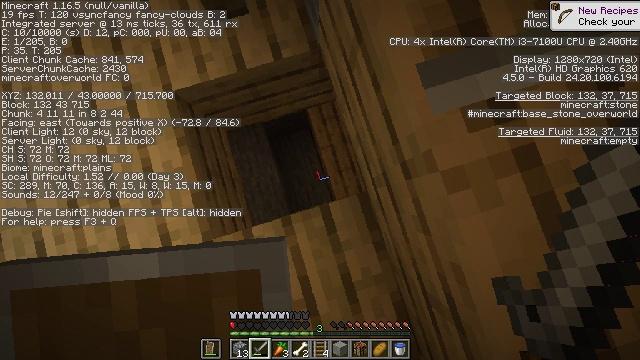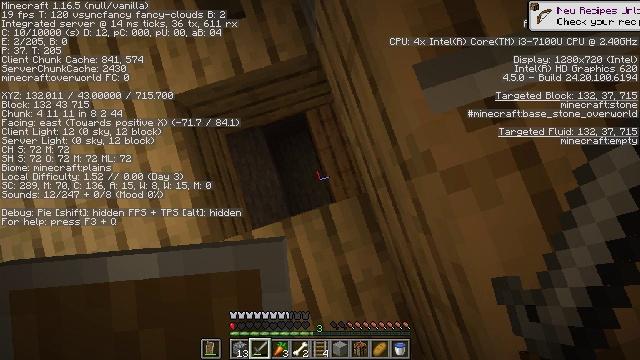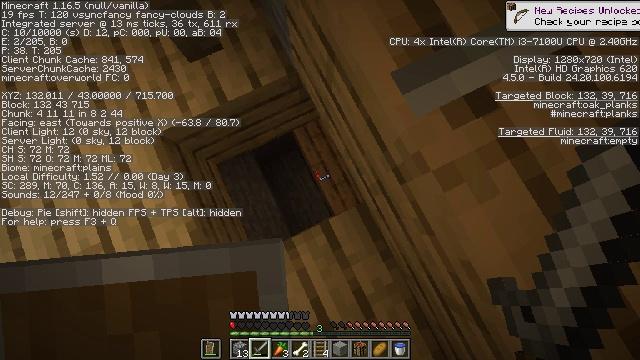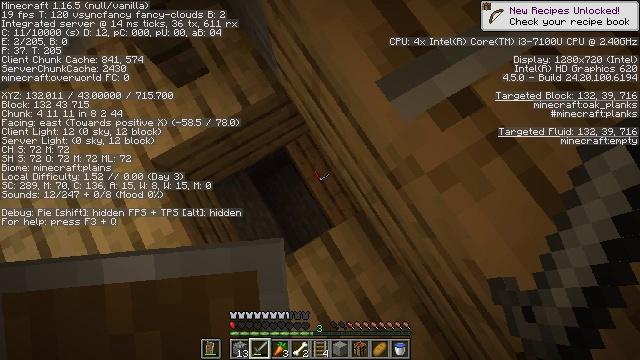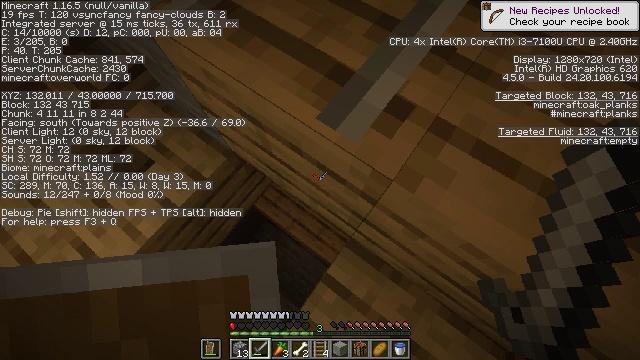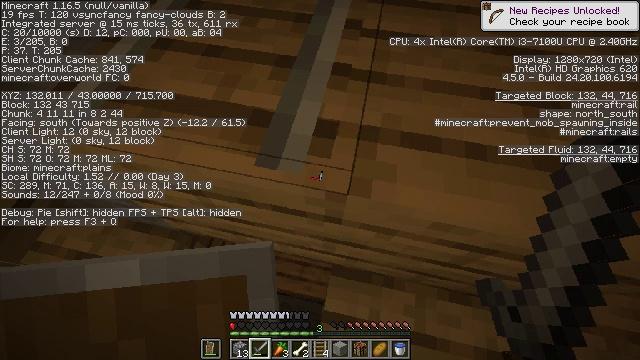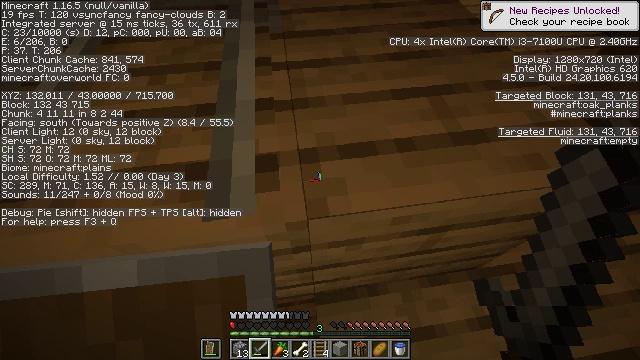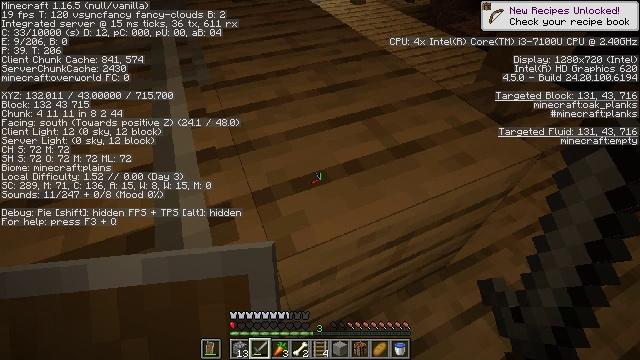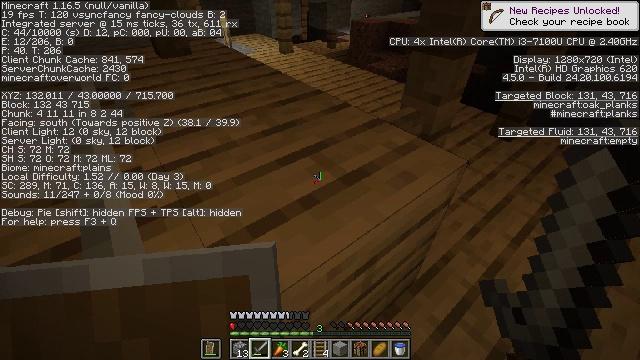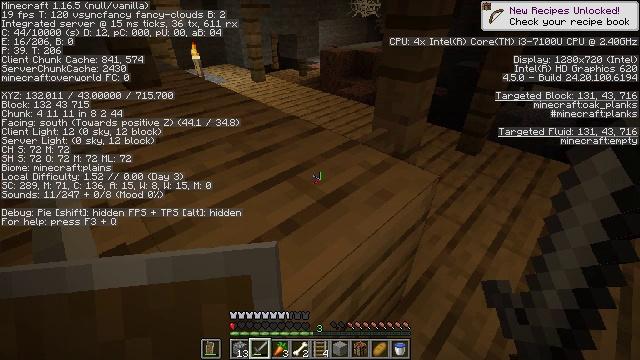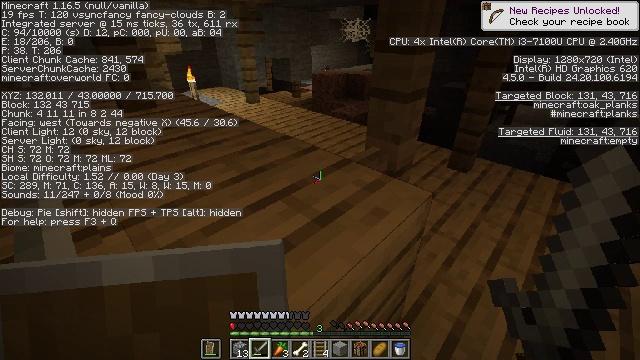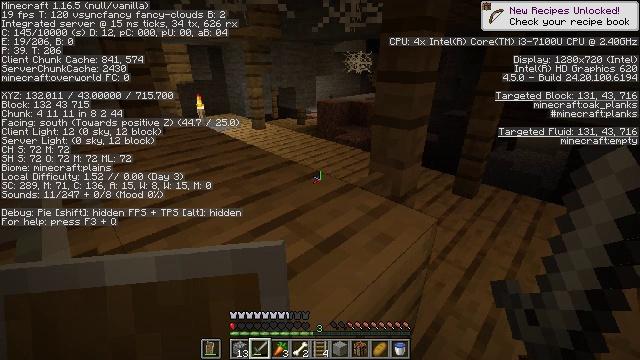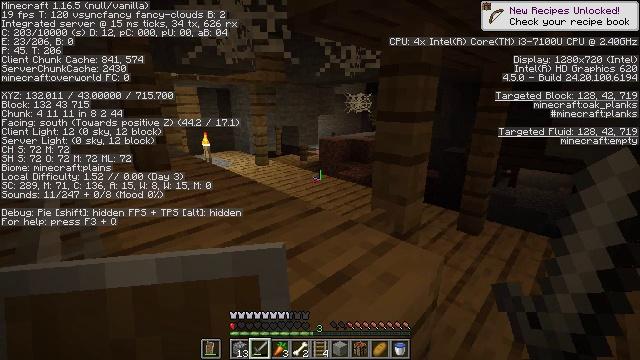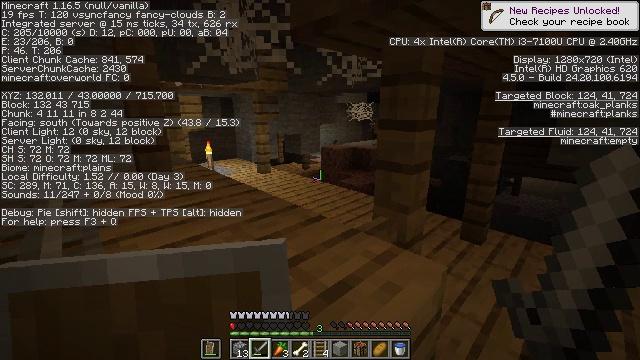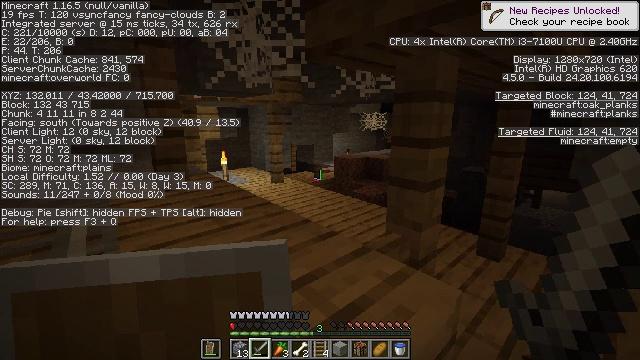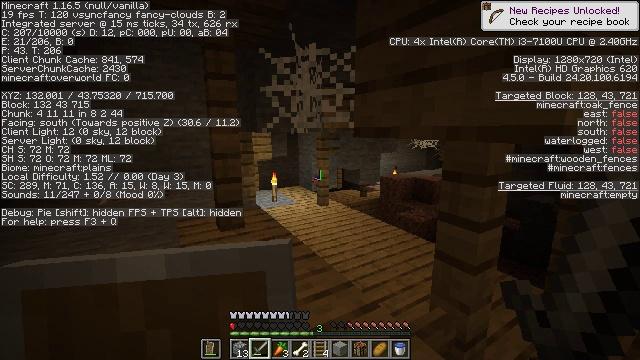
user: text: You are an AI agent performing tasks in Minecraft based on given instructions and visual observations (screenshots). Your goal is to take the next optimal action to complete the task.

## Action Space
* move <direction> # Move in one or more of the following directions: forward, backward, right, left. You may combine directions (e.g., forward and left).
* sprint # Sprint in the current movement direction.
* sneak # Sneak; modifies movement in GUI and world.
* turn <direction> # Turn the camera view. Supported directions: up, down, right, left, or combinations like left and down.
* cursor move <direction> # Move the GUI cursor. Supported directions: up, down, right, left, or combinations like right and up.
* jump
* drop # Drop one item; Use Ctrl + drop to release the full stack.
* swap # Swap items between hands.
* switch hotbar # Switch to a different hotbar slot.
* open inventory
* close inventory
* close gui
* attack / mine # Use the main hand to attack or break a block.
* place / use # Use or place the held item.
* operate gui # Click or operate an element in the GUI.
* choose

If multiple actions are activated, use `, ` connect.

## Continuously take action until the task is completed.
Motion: motion action
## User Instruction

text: Collect cobweb using shears for string.
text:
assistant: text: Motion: turn right
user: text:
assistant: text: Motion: turn right and up
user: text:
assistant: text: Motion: turn right and up
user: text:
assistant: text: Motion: turn right and up
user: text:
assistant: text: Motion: turn right and up
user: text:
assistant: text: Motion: turn right and up
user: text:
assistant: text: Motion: turn right and up
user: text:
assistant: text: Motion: turn right and up
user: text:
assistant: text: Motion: turn right and up
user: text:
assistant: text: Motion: turn right and up
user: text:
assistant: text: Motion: turn up
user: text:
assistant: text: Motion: turn up
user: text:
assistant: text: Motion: turn up
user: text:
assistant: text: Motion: turn left and up, jump
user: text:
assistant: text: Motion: move forward, turn left and up, jump
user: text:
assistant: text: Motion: move forward, turn left, jump
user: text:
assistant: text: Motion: move forward, turn left, jump
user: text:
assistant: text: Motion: move forward, jump
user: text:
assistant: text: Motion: move forward, jump
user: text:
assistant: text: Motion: move forward, jump
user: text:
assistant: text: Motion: move forward, jump
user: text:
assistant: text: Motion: move forward, jump
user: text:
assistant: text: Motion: move forward
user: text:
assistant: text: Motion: move forward, turn left and down
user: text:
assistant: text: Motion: move forward, turn left and down
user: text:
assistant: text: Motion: move forward
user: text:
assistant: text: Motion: move forward
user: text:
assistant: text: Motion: move forward
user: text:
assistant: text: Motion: move forward
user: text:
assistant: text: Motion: move forward